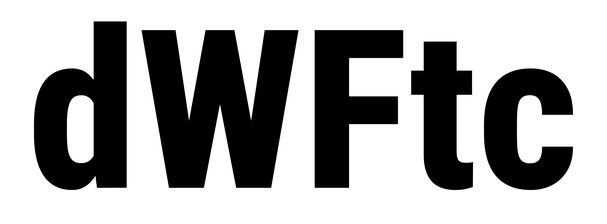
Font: Roboto_Condensed_ExtraBold